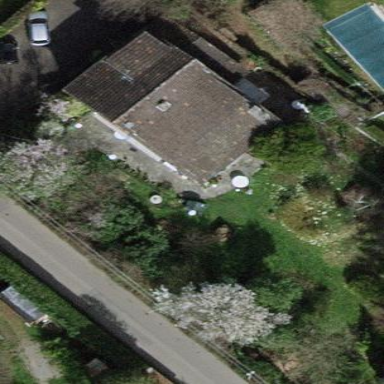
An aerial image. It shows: Garden surrounded by fence.